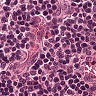
Metastatic tissue present: no